Question: My question is about MySQL database. I am doing a student management system,
and I have stuck with some query, I would like to select grade_point
grade_name and subject_name. I have four tables wich are related but only one table is out of relationship and I want to use it for comparing mark.
So my expectation is to get all subjects, grade_point, grade_name to display according to student id and exam id.
Here are my tables :
Grade
'''
--------------------------------------------------------------------------------
|grade_id|grade_name|grade_point|grade_mark_from|grade_mark_up|comment |
--------------------------------------------------------------------------------
|1 |A+ |5 |80 |100 |Very good result|
|2 |A |4 |70 |79 |Good result |
|3 |B+ |3.5 |60 |69 |Good result |
|4 |B |3 |50 |59 |Good |
|5 |C |2 |40 |49 |Good |
|1 |D |2.5 |30 |39 |Good |
|1 |E |1.5 |1 |33 |No good |
--------------------------------------------------------------------------------
'''
Exam_Result :
---
'''
|resu_id|mark|comment|exam_id|subject_id|student_id|
----------------------------------------------------
|1 |50 | no |1 |1 |1 |
|2 |30 | no |1 |1 |2 |
|3 |70 | no |1 |1 |1 |
|4 |90 | no |1 |1 |2 |
|5 |60 | no |1 |1 |1 |
|6 |25 | no |1 |1 |2 |
'''
Subject :
'''
---------------------------------------
|subject_id|subject_name|using_class_id|
----------------------------------------
|1 |Math |1 |
|2 |English |1 |
|3 |BL |2 |
|4 |Testing |2 |
----------------------------------------
'''
Table student :
'''
---------------------------------------
|student_id|student_name|using_class_id|
----------------------------------------
|1 |samphors |1 |
|2 |vann |1 |
|3 |Dyna |2 |
|4 |Khan |2 |
----------------------------------------
'''
Here is my expectation but is just an example:

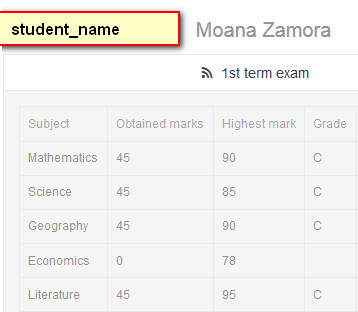
Answer: Try this:
'select s.student_name, su.subject_name, er.mark, (select gr.grade_mark_up from grade gr where er.mark >= gr.grade_mark_from and er.mark <= gr.grade_mark_up) Highest_Mark, (select gr.grade_name from grade gr where er.mark >= gr.grade_mark_from and er.mark <= gr.grade_mark_up) Grade from students s, exam_result er, subject su where s.student_id = er.student_id and er.subject_id = su.subject_id'
The grade_mark_up for grade "E" is wrong!